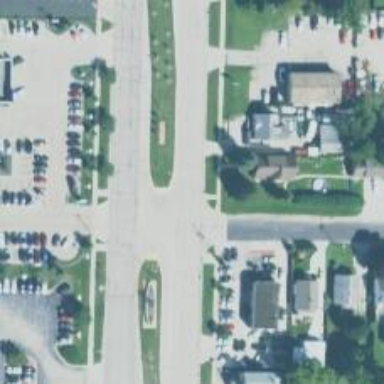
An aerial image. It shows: Unmarked road crossing.